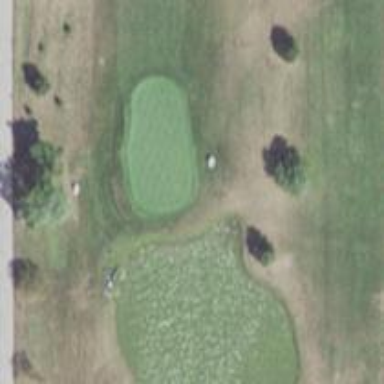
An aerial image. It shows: View of golf hole.